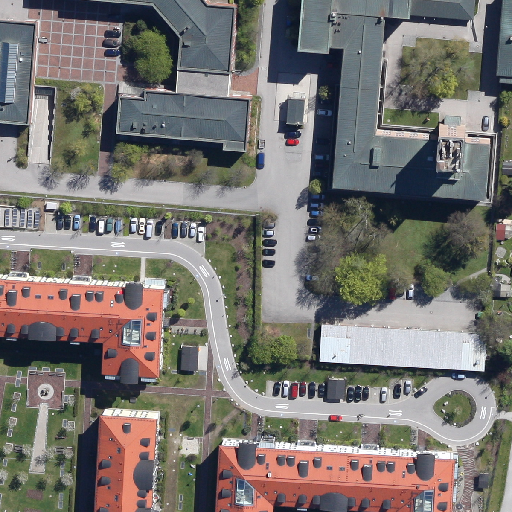
Referring expression: road marking